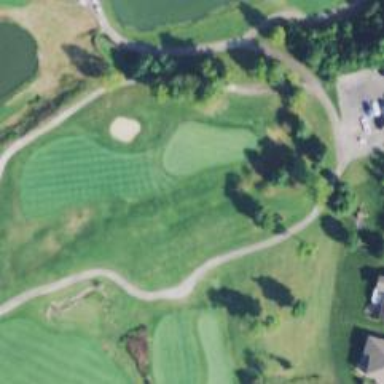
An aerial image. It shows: Golf hole.